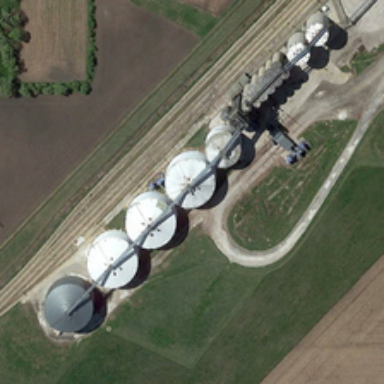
A row of storage tanks is near railways .